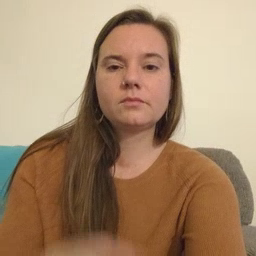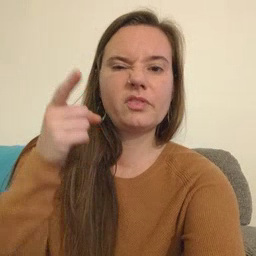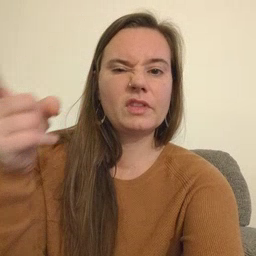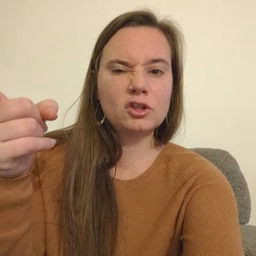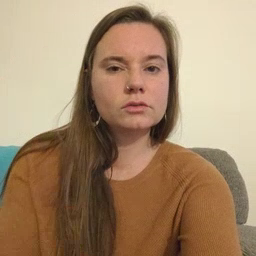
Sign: there